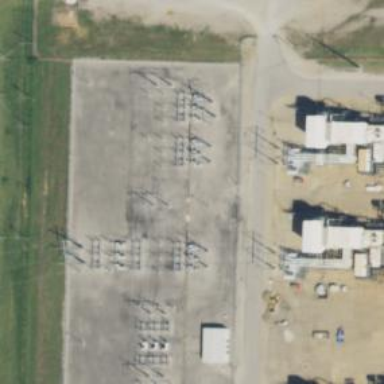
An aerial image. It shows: Switch for power supply.